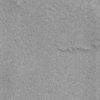
Label: not_dusty